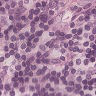
Metastatic tissue present: no